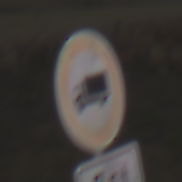
Verkehrszeichen: VerbotFuerKraftfahrzeugeUeberDreiKommaFuenfTonnen
Zusatzzeichen unten: SonstigeBeschraenkungen4
Umgebung: Outdoor, Nature
Tageszeit: Midday
Wetter: Overcast
Licht: Natural
Jahreszeit: NotSpecified
Kontrast: LowContrast